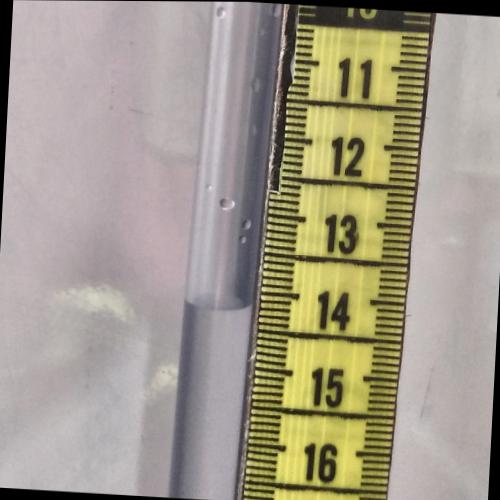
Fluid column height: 14.2 cm